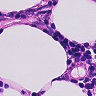
Metastatic tissue present: no